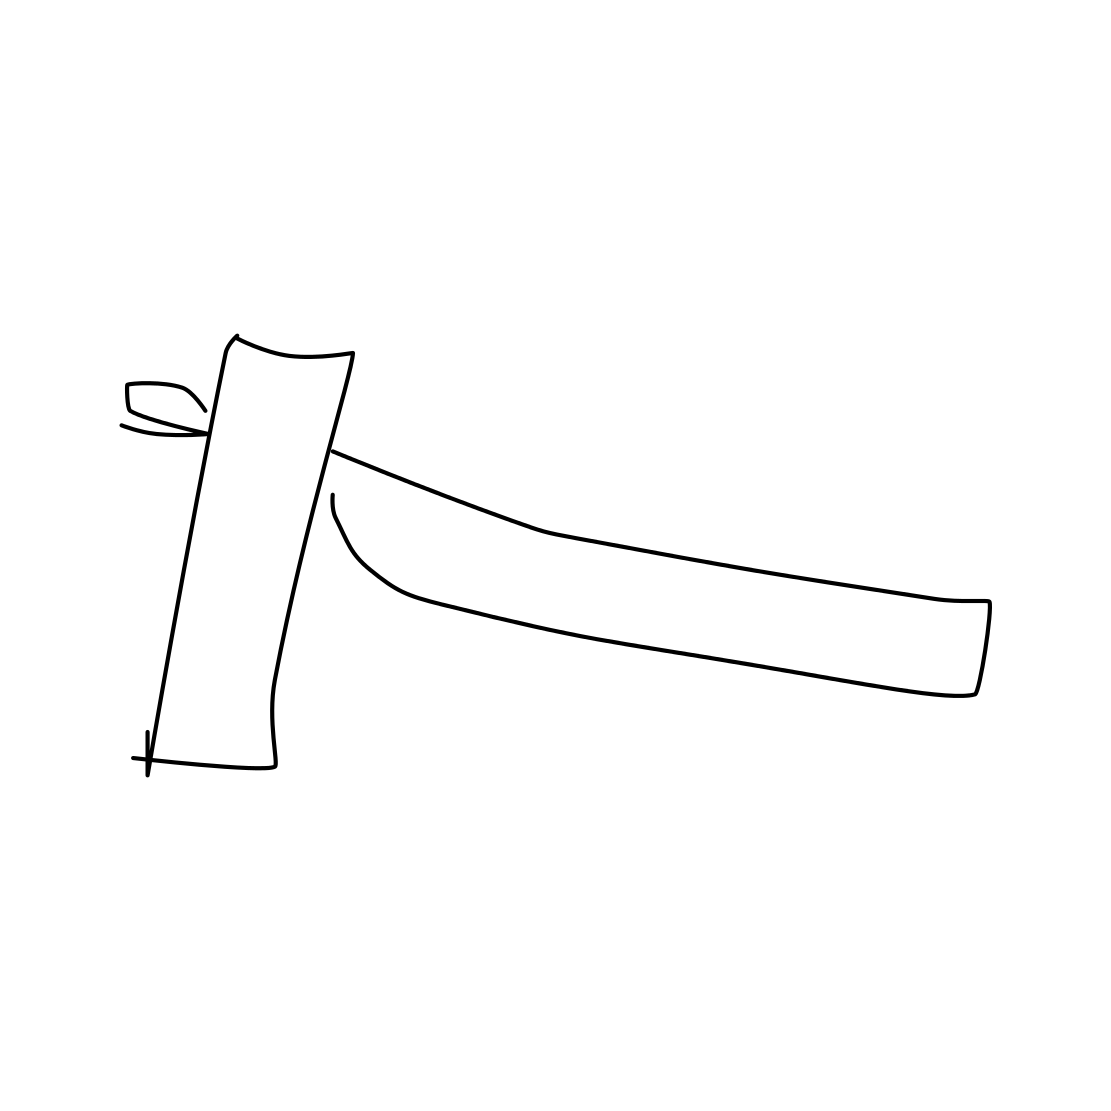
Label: axe